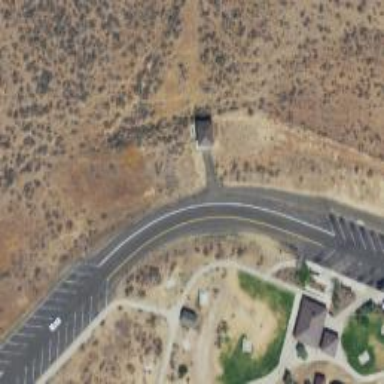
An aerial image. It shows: Service road leading to rest area.